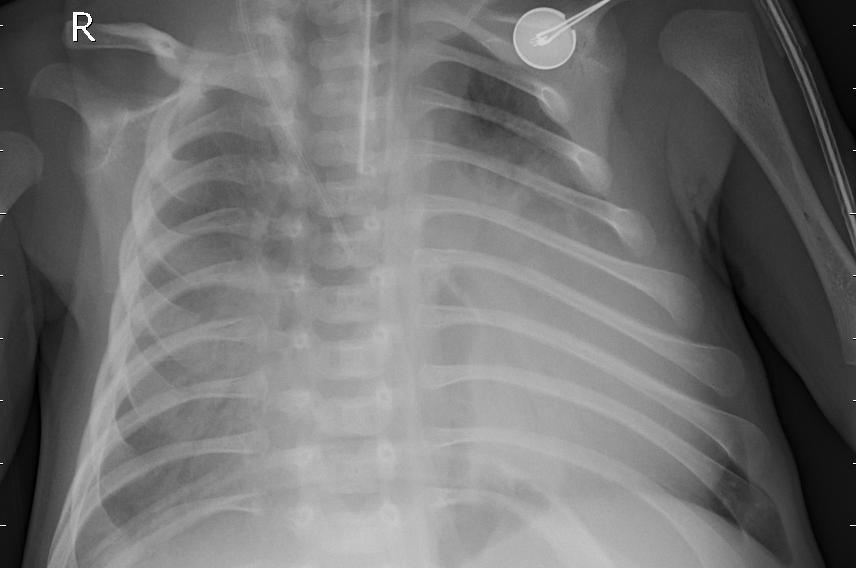
Diagnosis: PNEUMONIA